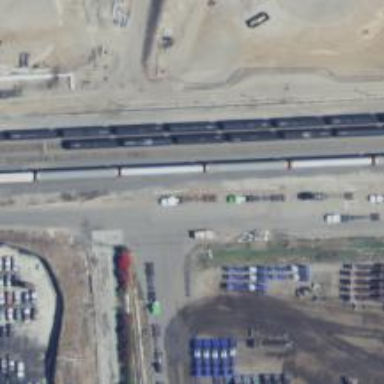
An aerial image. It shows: Railway siding with rails.